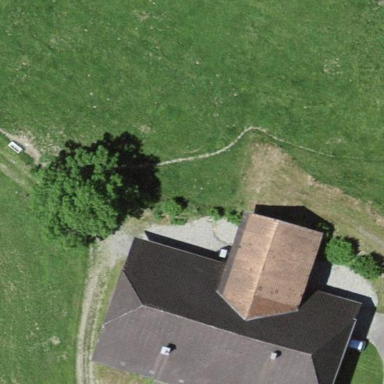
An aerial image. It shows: Farm building.